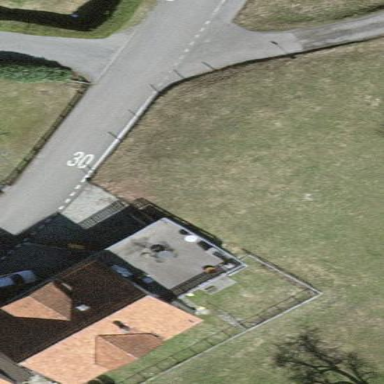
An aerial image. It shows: Simple and straightforward house.